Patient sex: M
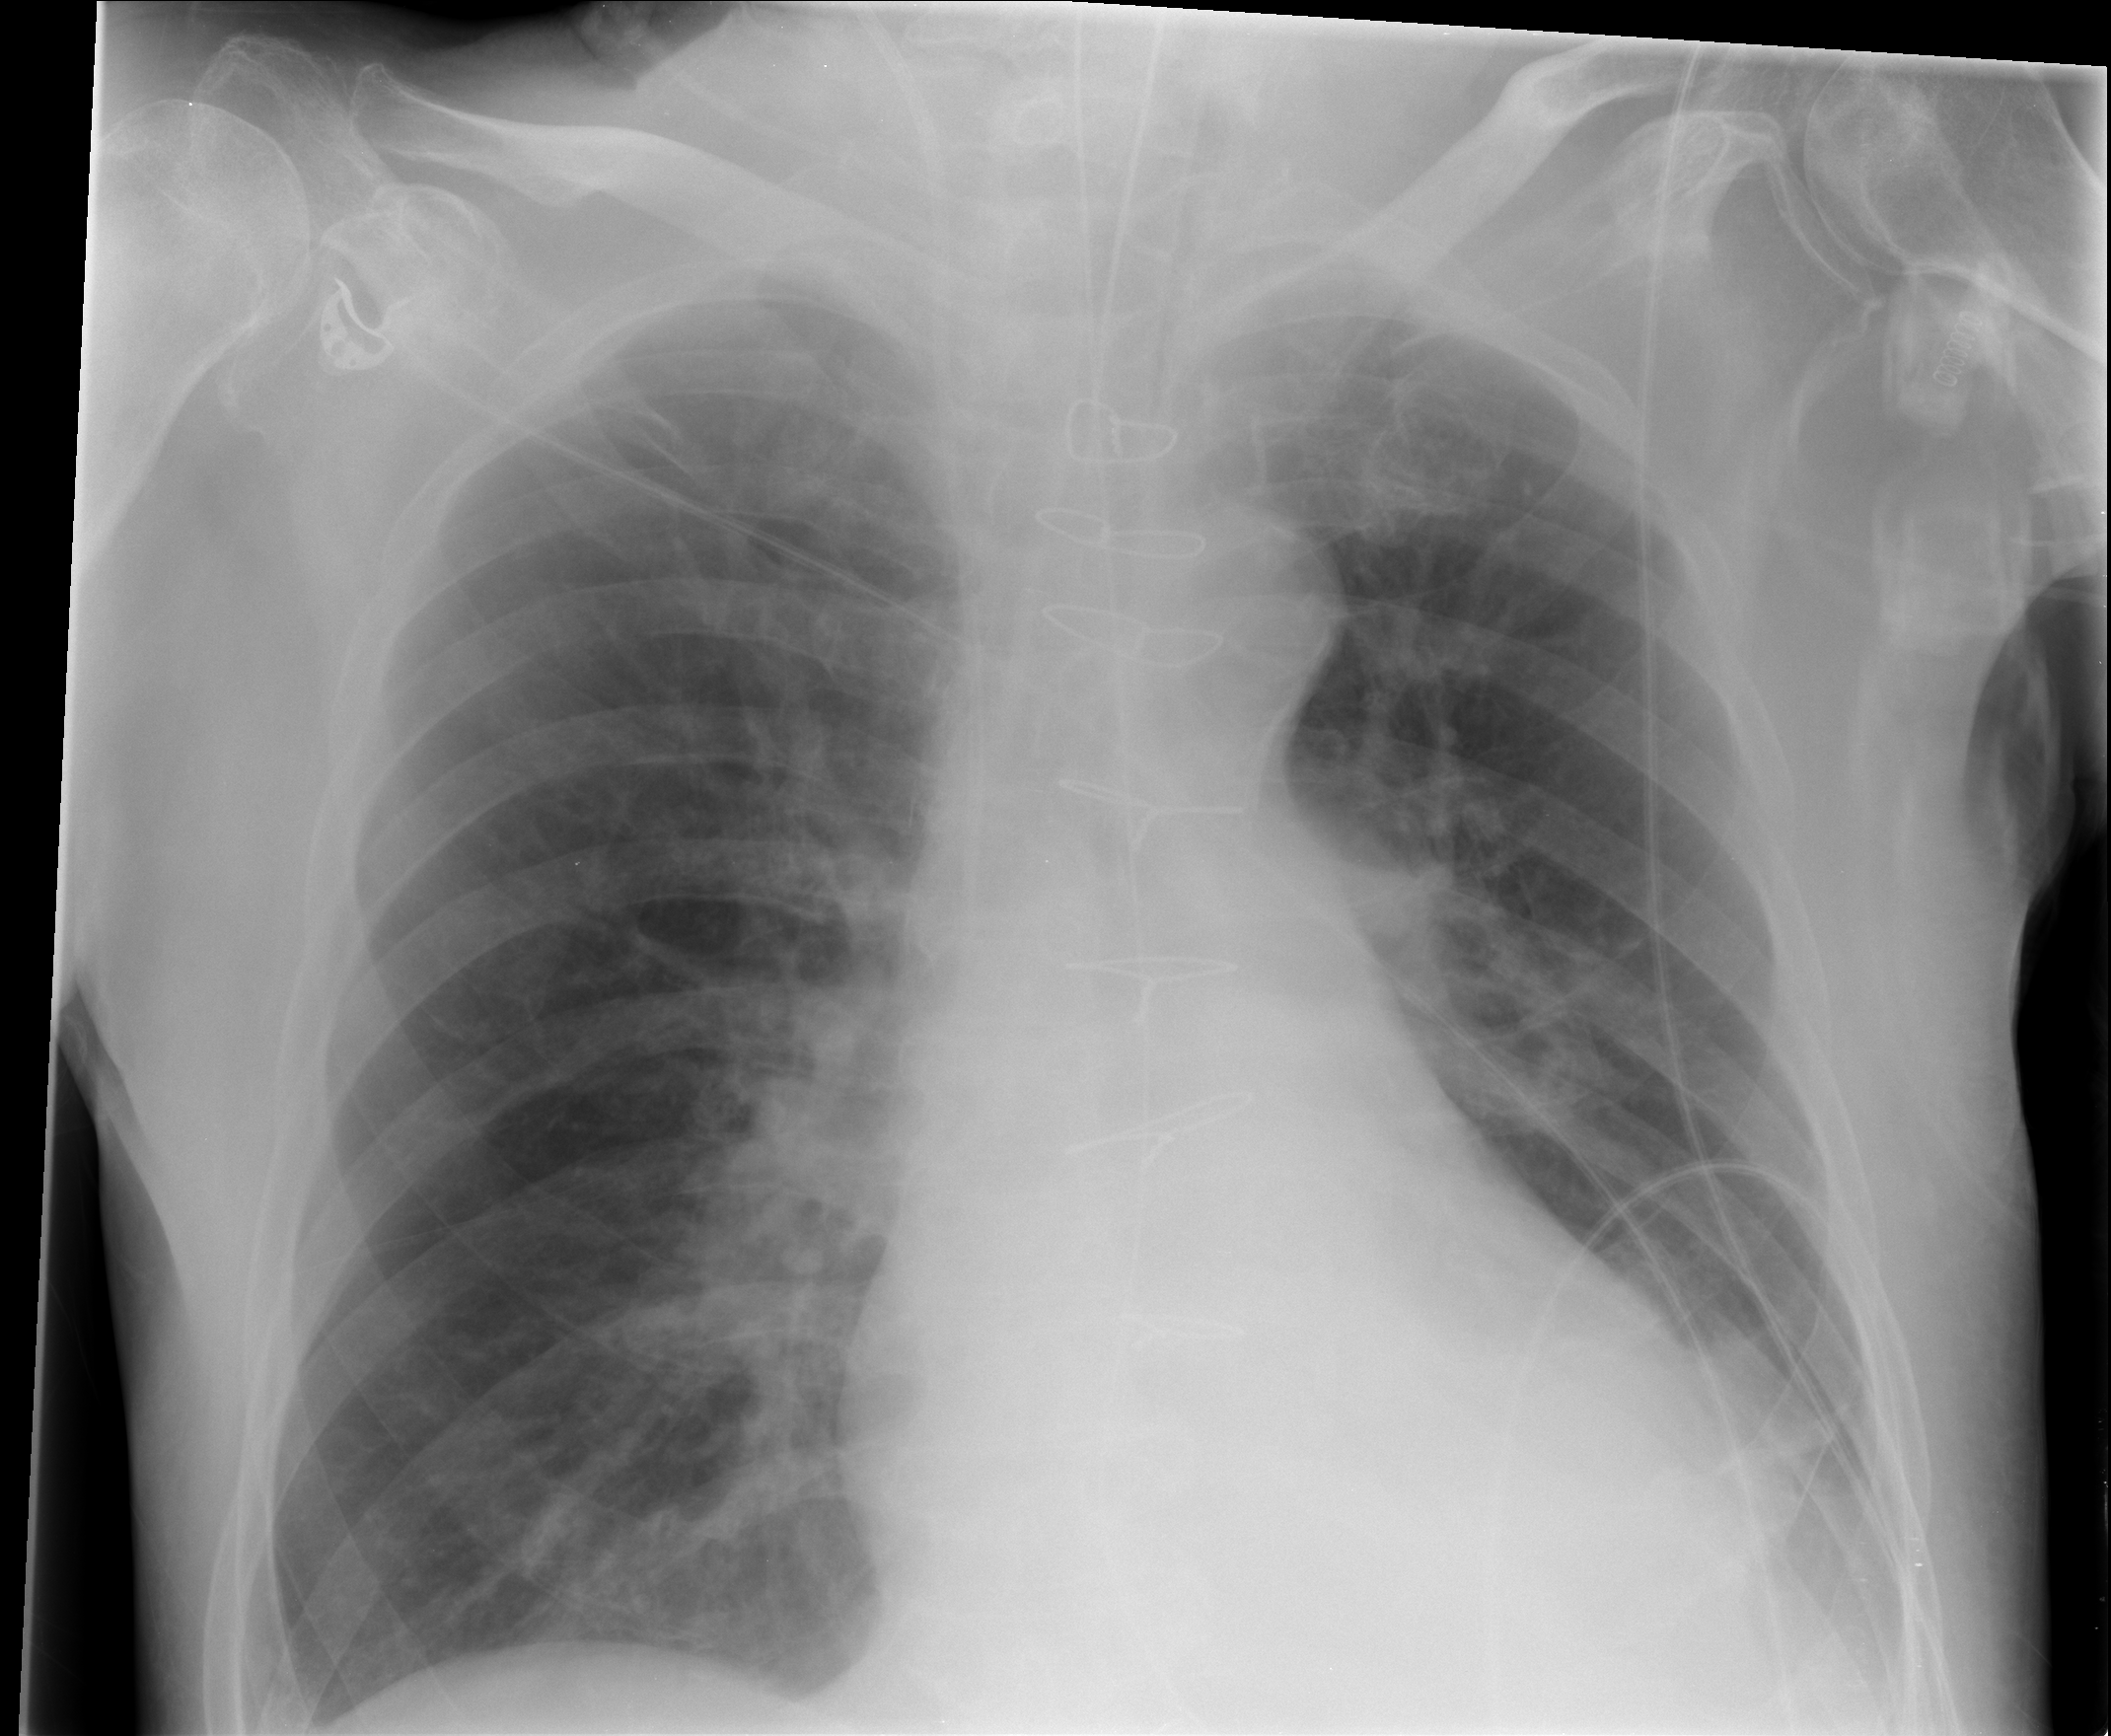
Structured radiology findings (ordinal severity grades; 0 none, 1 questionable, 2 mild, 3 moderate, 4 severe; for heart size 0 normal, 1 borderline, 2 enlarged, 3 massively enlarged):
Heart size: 0
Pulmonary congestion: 0
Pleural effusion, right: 0
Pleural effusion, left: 2
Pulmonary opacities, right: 0
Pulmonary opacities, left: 0
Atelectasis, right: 0
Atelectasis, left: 2